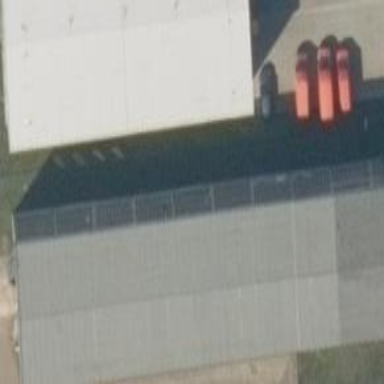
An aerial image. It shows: Industrial building.